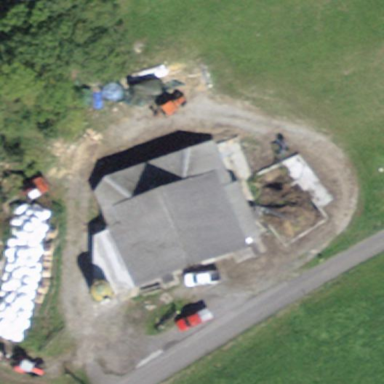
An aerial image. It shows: Rural barn.